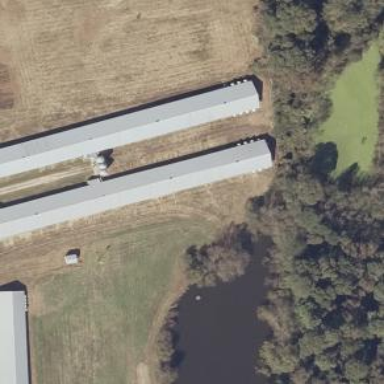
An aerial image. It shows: Farm auxiliary building.